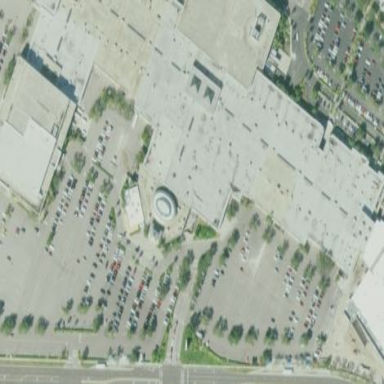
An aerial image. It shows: Mall building.